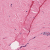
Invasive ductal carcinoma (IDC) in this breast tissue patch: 0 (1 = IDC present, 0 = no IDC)